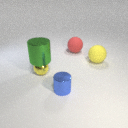
large yellow rubber sphere to the right of large red rubber sphere